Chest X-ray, PA view. Patient: 45 years old, sex F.
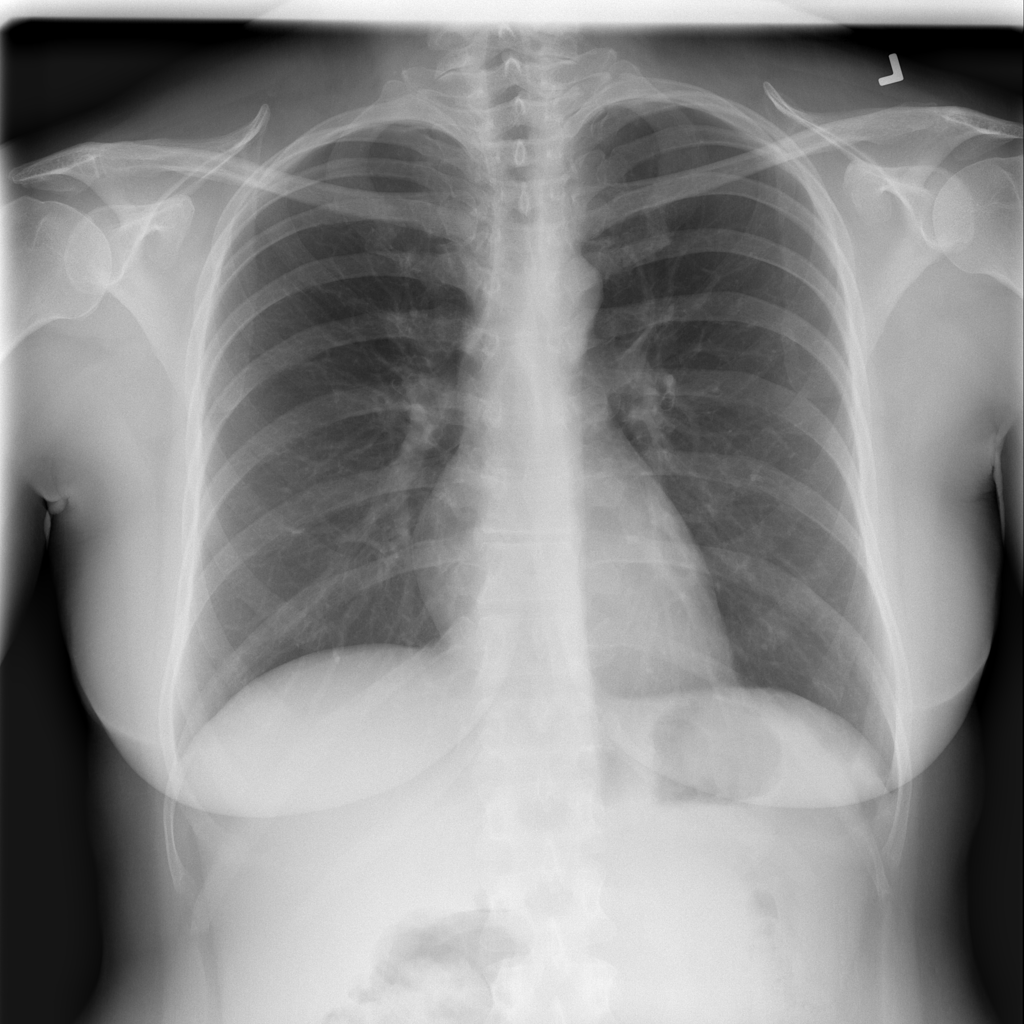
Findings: No Finding